Question: I've coded this Tic Tac Toe and for Player 1, it works perfectly (hehe). The end game checks all work, so if Xs are entered into spaces 1, 2 and 3 the game ends and asks to repeat etc.
However, the problem I am having is that it never switches to player 2. It will always ask Player 1 to make the next move and therefore will always place Xs. (See screenshot below). The if statement at the very bottom was created to do this and it doesn't appear to be working. I'd appreciate it if someone could tell me what I need to add/change to let it switch players. (I know the code is basic, probably poorly formatted etc, however I started learning C++ a few days ago and this is my first real project). Thanks for the help in advance!
'''
#include <iostream>
using namespace std;
// prepare the game
bool GameOver = false;
bool Repeat = false;
bool Winner = false;
int PlayerTurn = 1;
int ChangeNumber;
char Counter = 'Z';
char Board1 = '1';
char Board2 = '2';
char Board3 = '3';
char Board4 = '4';
char Board5 = '5';
char Board6 = '6';
char Board7 = '7';
char Board8 = '8';
char Board9 = '9';
void welcome()
{
cout << "Welcome to Tic Tac Toe! This game requires 2 players." << endl;
cout << "Player 1 is represented by X whereas Player 2 is represented by O." << endl << endl;
}
int main()
{
welcome();
cout << Board1 << " - " << Board2 << " - " << Board3 << endl;
cout << Board4 << " - " << Board5 << " - " << Board6 << endl;
cout << Board7 << " - " << Board8 << " - " << Board9 << endl;
do
{
if(PlayerTurn == 1)
{
cout << endl << "Player 1, it is your turn! Enter the number you wish to change! ";
Counter = 'X';
}
else
{
cout << endl << "Player 2, it is your turn! Enter the number you wish to change! ";
Counter = 'O';
}
do{
cin >> ChangeNumber;
switch(ChangeNumber)
{
case 1:
Board1 = Counter;
break;
case 2:
Board2 = Counter;
break;
case 3:
Board3 = Counter;
break;
case 4:
Board4 = Counter;
break;
case 5:
Board5 = Counter;
break;
case 6:
Board6 = Counter;
break;
case 7:
Board7 = Counter;
break;
case 8:
Board8 = Counter;
break;
case 9:
Board9 = Counter;
break;
default:
cout << "That is not a valid placement!";
Repeat = true;
}
}while(Repeat == true);
//check for end of game
if (Board1 != '1') {
if (Board2 == Board1 && Board3 == Board1){
GameOver = true;
}
if (Board4 == Board1 && Board7 == Board1){
GameOver = true;
}
}
if (Board5 != '5'){
if (Board1 == Board5 && Board9 == Board5){
GameOver = true;
}
if (Board2 == Board5 && Board8 == Board5){
GameOver = true;
}
if (Board4 == Board5 && Board6 == Board5){
GameOver = true;
}
if (Board3 == Board5 && Board7 == Board5){
GameOver = true;
}
}
if (Board9 != '9') {
if (Board3 == Board9 && Board6 == Board9){
GameOver = true;
}
if (Board7 == Board9&& Board8 == Board9){
GameOver = true;
}
}
//Check not a draw
if (Board1 != '1' && Board2 != '2' && Board1 != '3' && Board4 != '4' && Board5 != '5' && Board6 != '6' && Board7 != '7' && Board8 != '8' && Board9 != '9')
{
GameOver = true;
Winner = false;
}
if(GameOver) {
if(Winner){
cout << "Player" << PlayerTurn << " wins!" << endl;
}
cout << Board1 << " - " << Board2 << " - " << Board3 << endl;
cout << Board4 << " - " << Board5 << " - " << Board6 << endl;
cout << Board7 << " - " << Board8 << " - " << Board9 << endl << endl;
cout << "Game over!" << endl;
cout << "Play again? y/n ";
char PlayAgain;
cin >> PlayAgain;
if (PlayAgain == 'y'){
GameOver = false;
Board1 = '1';
Board2 = '2';
Board3 = '3';
Board4 = '4';
Board5 = '5';
Board6 = '6';
Board7 = '7';
Board8 = '8';
Board9 = '9';
}
PlayerTurn = 1;
}
else {
if (PlayerTurn == 1){
PlayerTurn == 2;
} else {
PlayerTurn == 1;
}
}
}while(GameOver == false);
}
'''

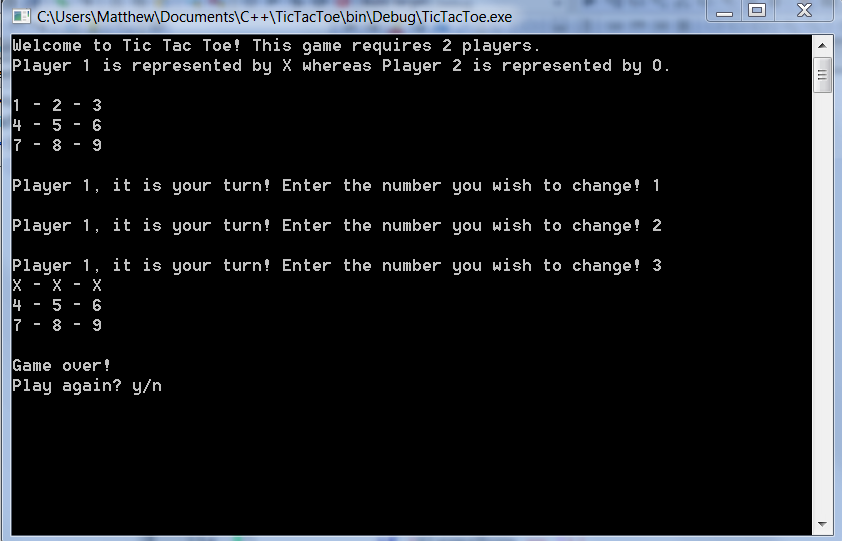
Answer: '''
if (PlayerTurn == 1){
PlayerTurn == 2;
'''
should be
'''
if (PlayerTurn == 1){
PlayerTurn = 2;
'''
In all honesty, you should probably make it:
'''
PlayerTurn = PlayerTurn == 1 ? 2 : 1;
'''